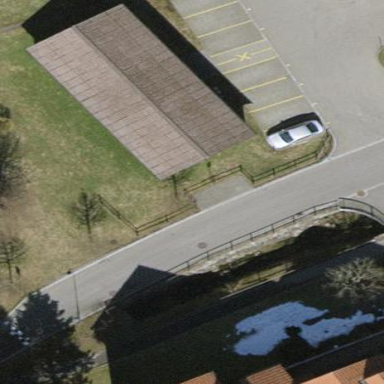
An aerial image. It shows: Group of garages.